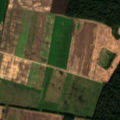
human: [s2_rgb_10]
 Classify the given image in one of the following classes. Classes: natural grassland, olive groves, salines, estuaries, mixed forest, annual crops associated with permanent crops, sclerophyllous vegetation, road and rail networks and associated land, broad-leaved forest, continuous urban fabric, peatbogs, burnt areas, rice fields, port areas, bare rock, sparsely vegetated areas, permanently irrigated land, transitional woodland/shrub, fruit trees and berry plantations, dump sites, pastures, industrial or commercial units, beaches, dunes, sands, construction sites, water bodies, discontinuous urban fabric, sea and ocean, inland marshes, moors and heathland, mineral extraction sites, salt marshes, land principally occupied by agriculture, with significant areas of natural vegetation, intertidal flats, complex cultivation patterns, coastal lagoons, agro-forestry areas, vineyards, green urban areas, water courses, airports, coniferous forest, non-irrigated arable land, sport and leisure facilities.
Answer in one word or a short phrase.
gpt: non-irrigated arable land, broad-leaved forest